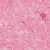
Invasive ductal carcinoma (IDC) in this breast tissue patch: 0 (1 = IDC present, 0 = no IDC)